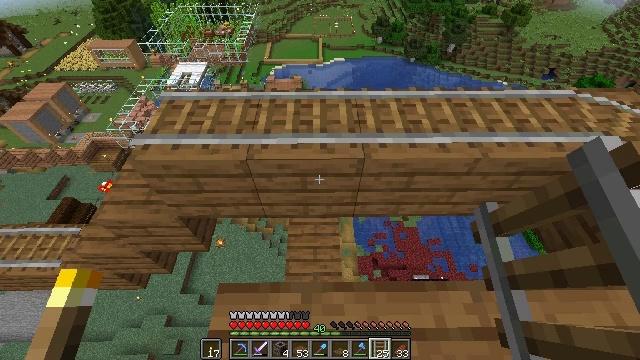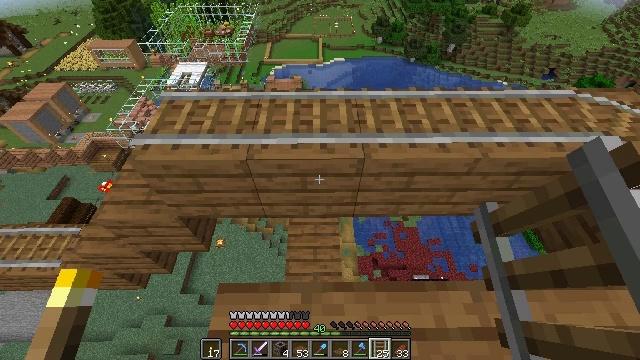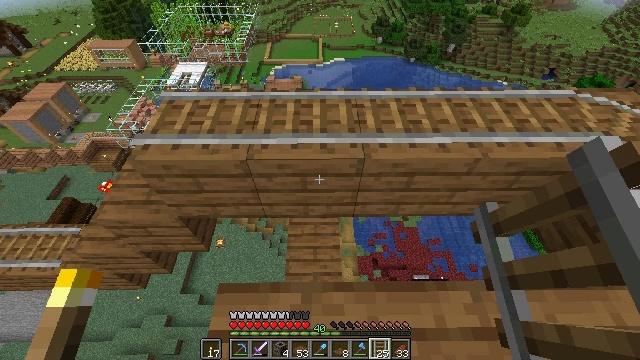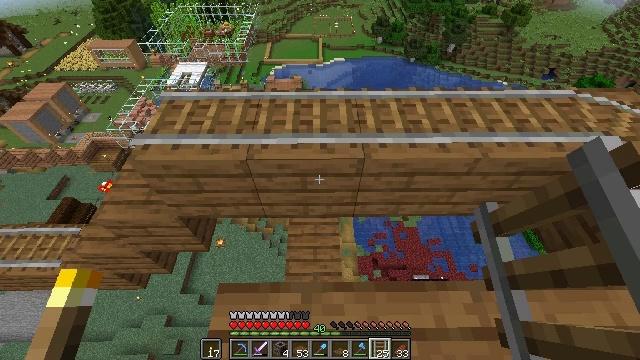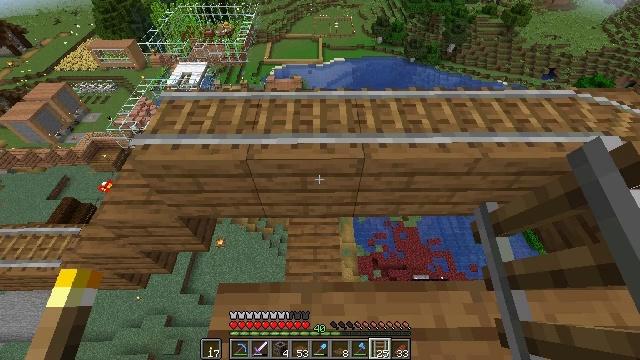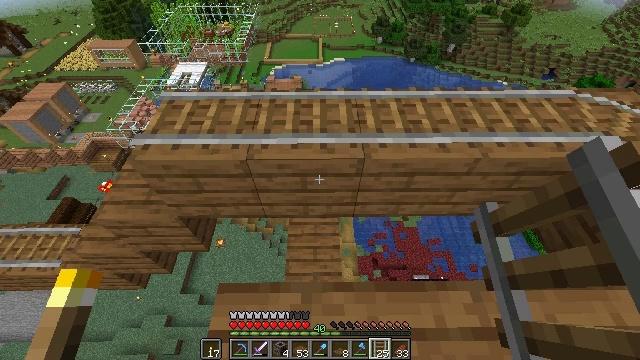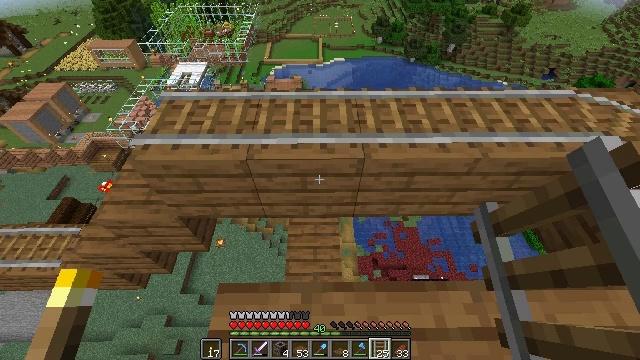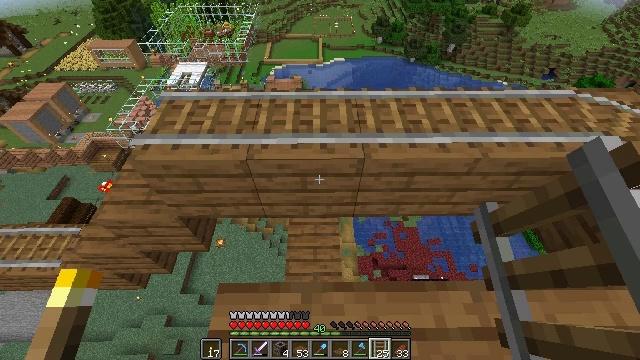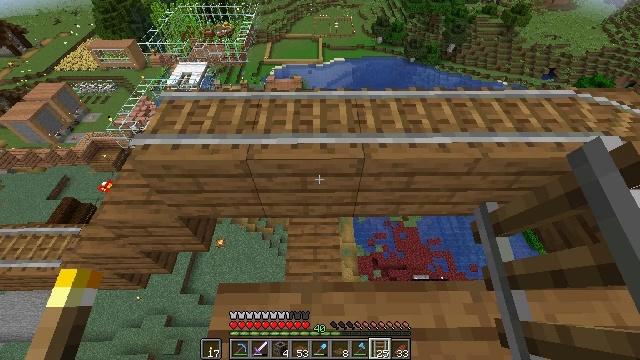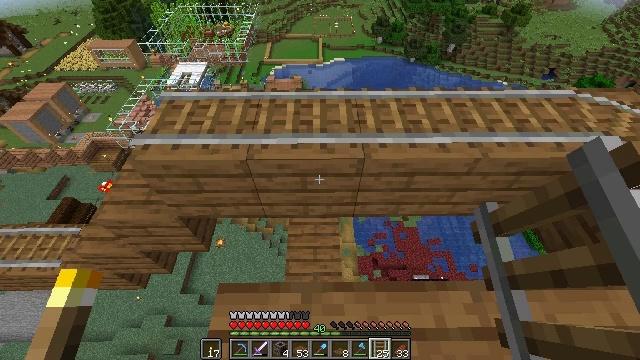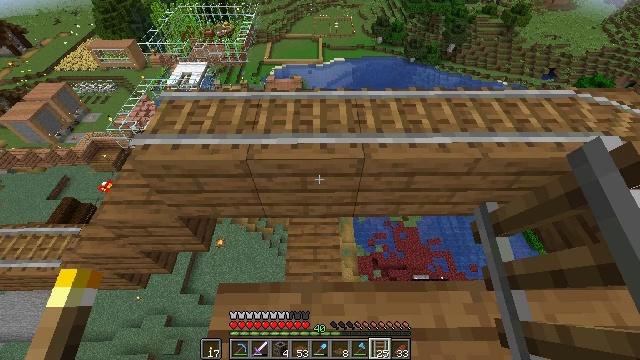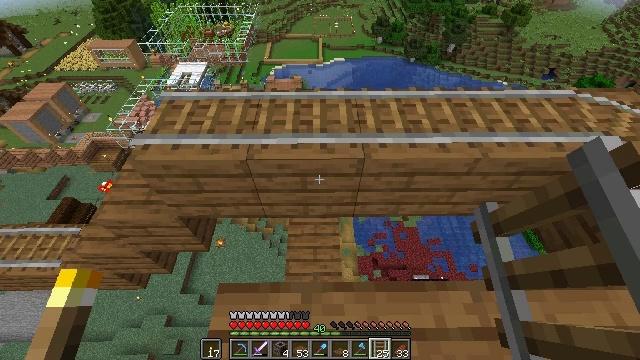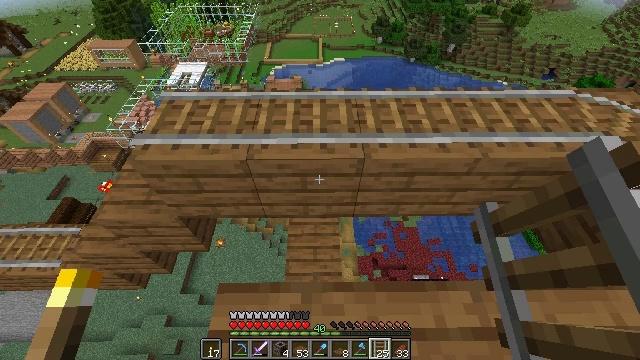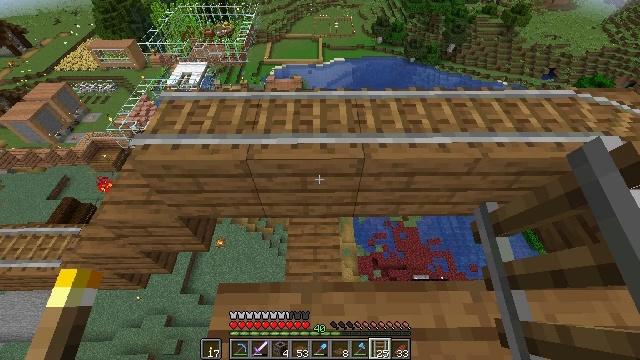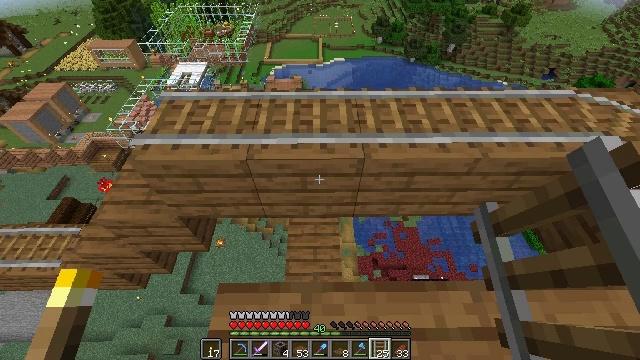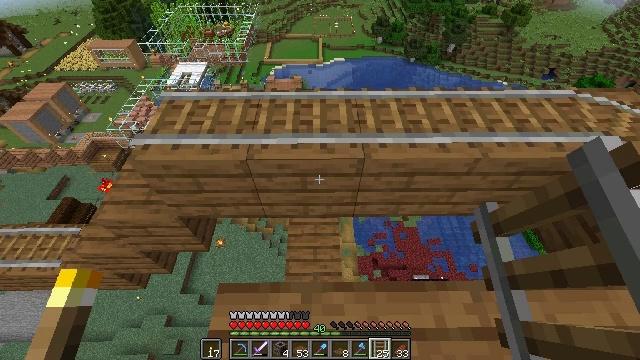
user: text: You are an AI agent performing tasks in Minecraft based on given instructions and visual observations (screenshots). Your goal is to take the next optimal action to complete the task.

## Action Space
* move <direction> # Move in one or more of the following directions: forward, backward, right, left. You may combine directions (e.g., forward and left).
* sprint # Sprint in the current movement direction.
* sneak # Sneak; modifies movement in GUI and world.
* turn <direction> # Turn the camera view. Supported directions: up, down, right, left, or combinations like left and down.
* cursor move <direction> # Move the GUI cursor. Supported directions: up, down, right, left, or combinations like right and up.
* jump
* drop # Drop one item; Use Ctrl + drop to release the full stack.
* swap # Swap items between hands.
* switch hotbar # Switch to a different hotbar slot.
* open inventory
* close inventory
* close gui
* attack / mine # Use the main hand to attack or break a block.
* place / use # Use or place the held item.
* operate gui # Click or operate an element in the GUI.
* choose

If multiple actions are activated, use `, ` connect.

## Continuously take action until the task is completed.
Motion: motion action
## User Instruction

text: Create rabbit stew by crafting it.
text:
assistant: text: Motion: no_op
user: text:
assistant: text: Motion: no_op
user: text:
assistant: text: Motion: no_op
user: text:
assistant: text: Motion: no_op
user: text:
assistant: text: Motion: no_op
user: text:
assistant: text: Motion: no_op
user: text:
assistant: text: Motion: no_op
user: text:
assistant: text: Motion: no_op
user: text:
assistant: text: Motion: no_op
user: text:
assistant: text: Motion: no_op
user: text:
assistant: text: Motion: no_op
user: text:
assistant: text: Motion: no_op
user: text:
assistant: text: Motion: no_op
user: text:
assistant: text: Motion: no_op
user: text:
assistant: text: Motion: no_op
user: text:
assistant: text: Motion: no_op
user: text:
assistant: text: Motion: no_op
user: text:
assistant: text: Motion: no_op
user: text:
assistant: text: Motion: no_op
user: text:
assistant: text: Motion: no_op
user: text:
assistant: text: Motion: no_op
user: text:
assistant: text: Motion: no_op
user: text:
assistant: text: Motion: no_op
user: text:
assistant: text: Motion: no_op
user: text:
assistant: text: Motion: no_op
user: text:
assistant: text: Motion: no_op
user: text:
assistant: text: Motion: no_op
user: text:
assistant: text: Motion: no_op
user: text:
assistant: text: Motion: no_op
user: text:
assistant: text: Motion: no_op